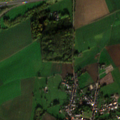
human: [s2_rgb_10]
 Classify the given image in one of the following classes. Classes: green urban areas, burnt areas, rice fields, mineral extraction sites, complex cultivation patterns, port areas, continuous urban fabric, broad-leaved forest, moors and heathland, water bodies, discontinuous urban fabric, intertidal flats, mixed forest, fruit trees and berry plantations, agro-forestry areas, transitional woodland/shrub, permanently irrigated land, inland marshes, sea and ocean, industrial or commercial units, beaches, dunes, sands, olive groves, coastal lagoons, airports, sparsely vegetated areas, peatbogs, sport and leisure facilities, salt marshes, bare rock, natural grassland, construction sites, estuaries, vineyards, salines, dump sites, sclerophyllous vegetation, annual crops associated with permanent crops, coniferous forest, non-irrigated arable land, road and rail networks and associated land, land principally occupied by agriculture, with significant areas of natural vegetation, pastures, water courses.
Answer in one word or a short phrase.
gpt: discontinuous urban fabric, road and rail networks and associated land, non-irrigated arable land, pastures, complex cultivation patterns, land principally occupied by agriculture, with significant areas of natural vegetation